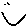
Label: smiley face